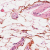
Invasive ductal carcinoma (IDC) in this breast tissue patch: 0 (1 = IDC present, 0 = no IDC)